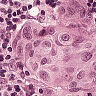
Metastatic tissue present: yes